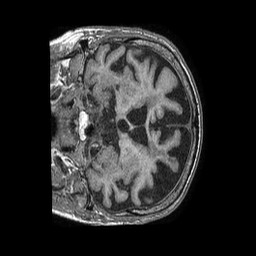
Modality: T1w
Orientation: coronal
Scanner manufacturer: philips
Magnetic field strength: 1.5 T
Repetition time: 0.007592 s
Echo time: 0.003463 s